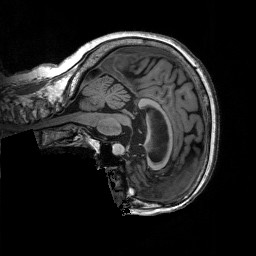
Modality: T1w
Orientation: sagittal
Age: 78
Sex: female
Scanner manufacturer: siemens
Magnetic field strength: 3 T
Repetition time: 2.5 s
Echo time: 0.00248 s